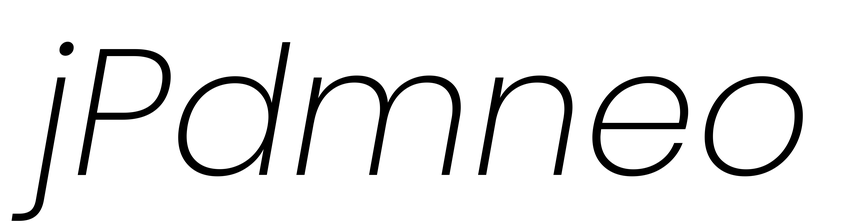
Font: Poppins-ExtraLightItalic